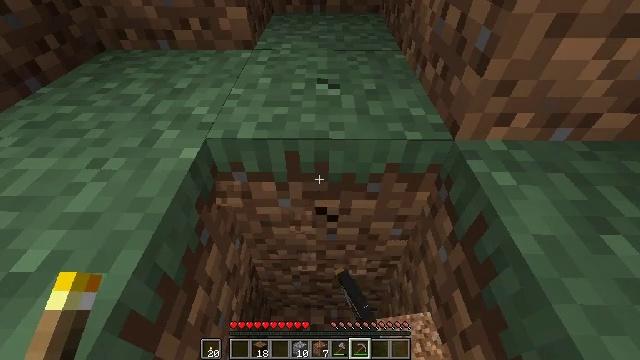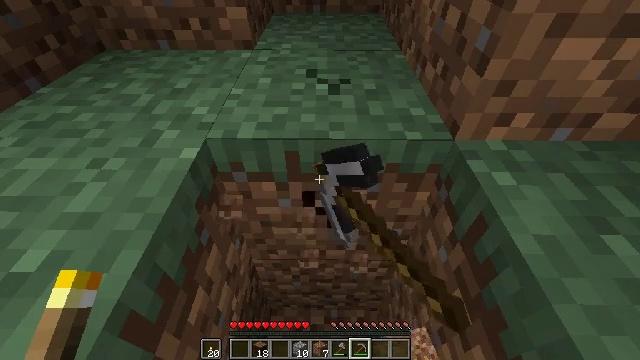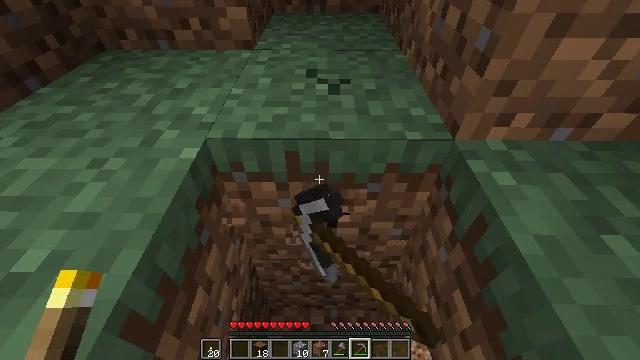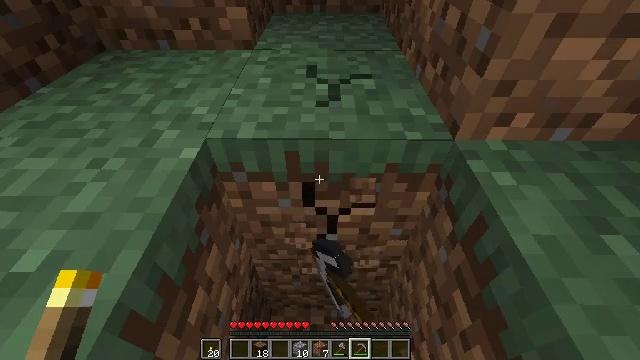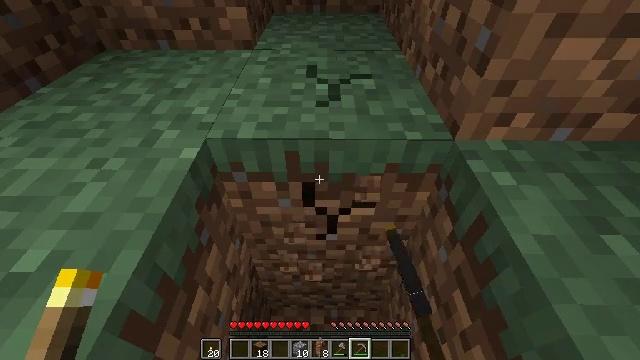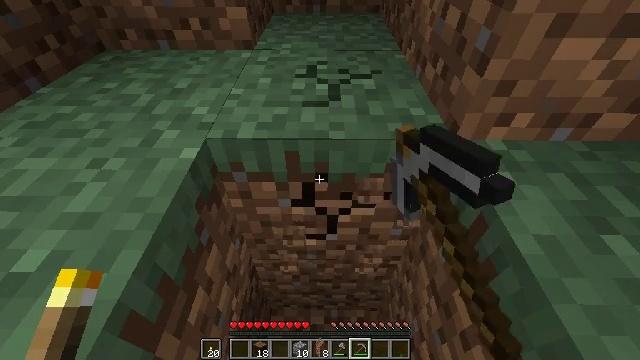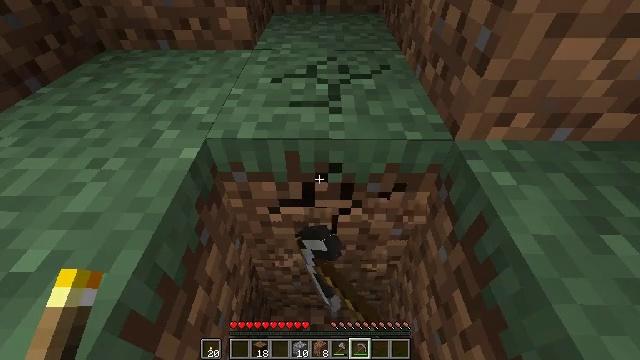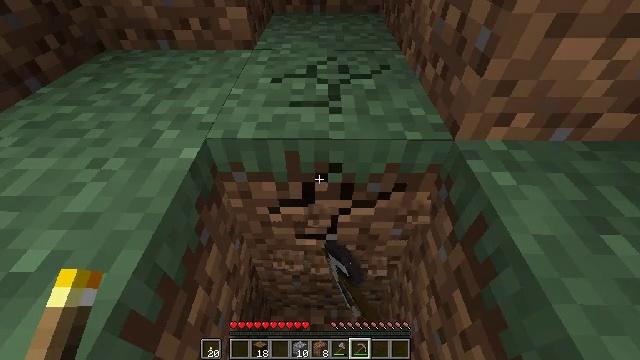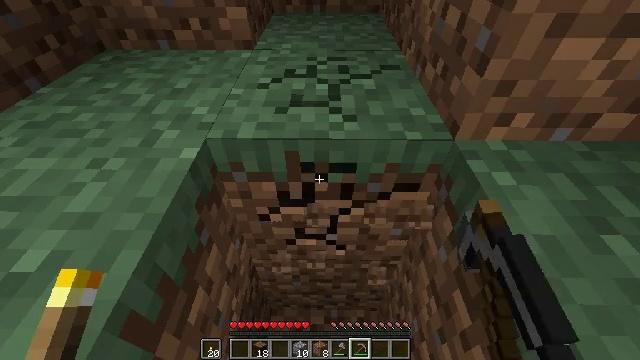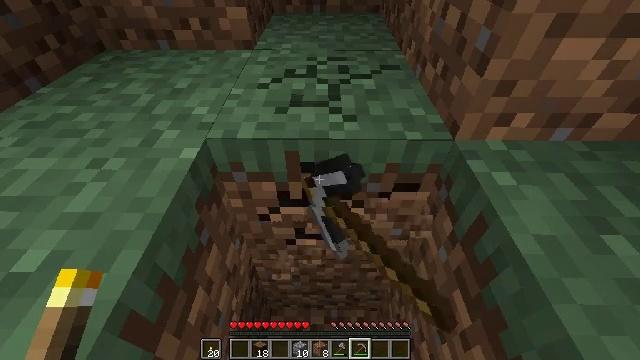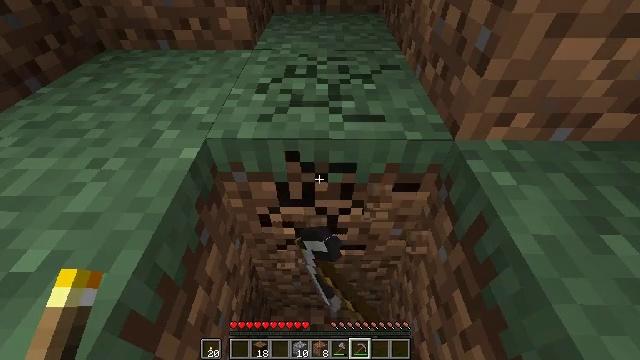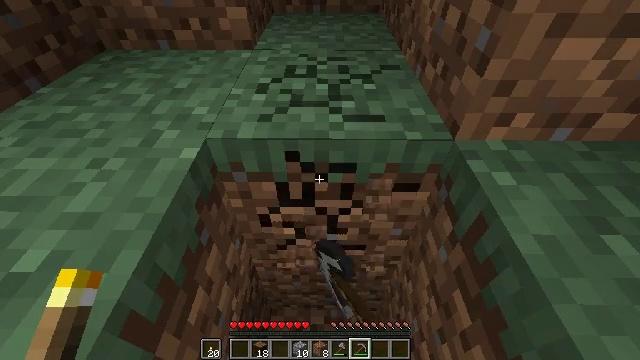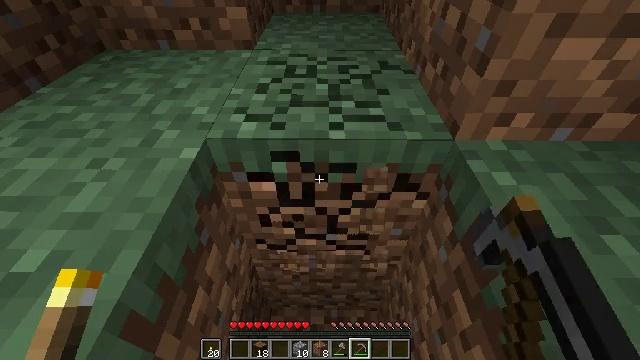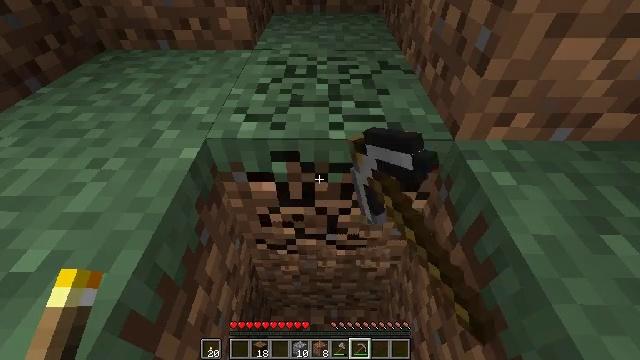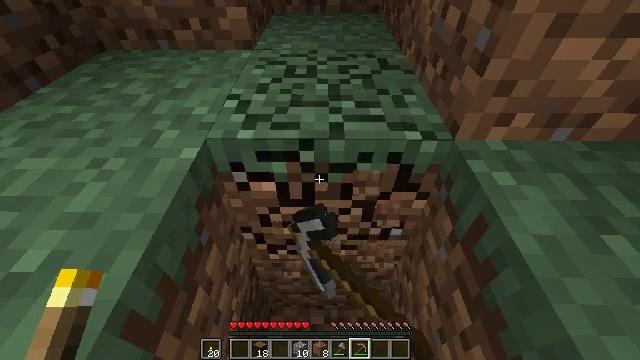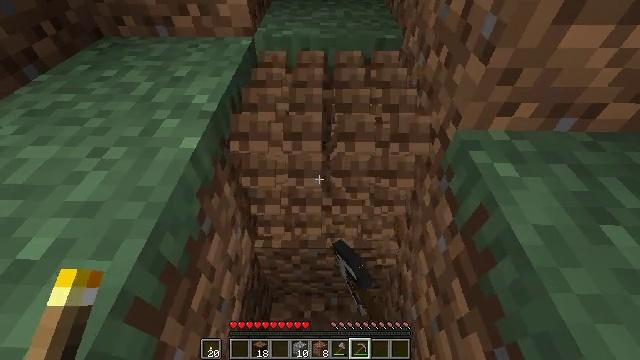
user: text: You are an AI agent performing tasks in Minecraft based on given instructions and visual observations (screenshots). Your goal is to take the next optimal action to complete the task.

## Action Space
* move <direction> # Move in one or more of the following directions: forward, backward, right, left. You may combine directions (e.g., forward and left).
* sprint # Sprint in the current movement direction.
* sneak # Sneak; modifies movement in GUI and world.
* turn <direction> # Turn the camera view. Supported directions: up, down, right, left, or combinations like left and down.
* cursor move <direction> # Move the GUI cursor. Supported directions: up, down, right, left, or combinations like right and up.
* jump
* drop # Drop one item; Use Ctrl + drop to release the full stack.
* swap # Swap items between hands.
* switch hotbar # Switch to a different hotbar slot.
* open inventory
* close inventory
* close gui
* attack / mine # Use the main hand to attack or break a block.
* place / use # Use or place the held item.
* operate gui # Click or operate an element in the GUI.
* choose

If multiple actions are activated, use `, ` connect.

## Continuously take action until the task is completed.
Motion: motion action
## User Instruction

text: Mine grass block from the ground.
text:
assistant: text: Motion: attack / mine
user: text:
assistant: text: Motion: attack / mine
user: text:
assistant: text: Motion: attack / mine
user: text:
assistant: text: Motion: attack / mine
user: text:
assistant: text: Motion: attack / mine
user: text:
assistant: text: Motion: attack / mine
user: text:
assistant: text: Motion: attack / mine
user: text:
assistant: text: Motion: attack / mine
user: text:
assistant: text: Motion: attack / mine
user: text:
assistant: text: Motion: attack / mine
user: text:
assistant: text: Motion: attack / mine
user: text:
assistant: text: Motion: attack / mine
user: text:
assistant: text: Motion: attack / mine
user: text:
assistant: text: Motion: attack / mine
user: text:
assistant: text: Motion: turn down, attack / mine
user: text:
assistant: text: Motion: turn down, attack / mine
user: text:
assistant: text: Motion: turn down, attack / mine
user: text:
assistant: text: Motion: turn down, attack / mine
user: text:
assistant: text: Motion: turn down, attack / mine
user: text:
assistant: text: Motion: attack / mine
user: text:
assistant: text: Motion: attack / mine